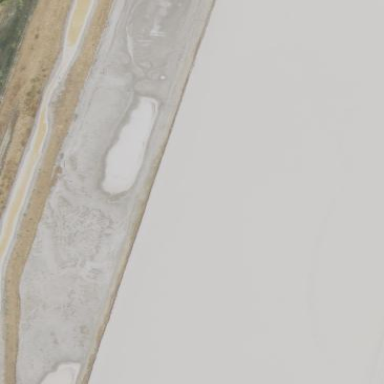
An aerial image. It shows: Salt pond.